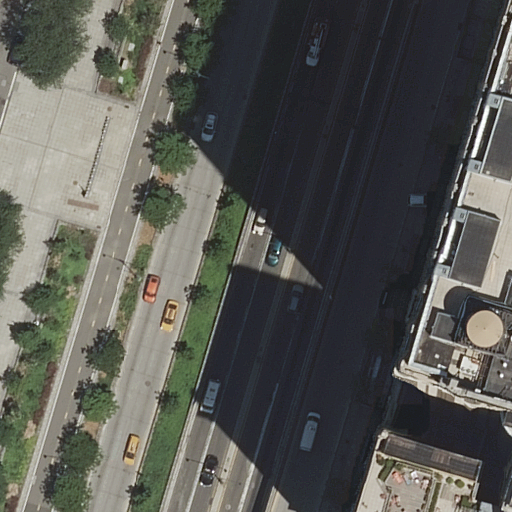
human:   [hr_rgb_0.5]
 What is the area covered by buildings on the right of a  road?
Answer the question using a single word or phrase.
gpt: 308m2

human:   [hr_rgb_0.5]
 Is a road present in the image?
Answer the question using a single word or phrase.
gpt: yes

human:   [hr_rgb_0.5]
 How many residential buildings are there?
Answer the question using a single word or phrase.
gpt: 1

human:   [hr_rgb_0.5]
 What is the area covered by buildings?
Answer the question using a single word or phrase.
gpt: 308m2

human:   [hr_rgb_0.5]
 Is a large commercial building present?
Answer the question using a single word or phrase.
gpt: no

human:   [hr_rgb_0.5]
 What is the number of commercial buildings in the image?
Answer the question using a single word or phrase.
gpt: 0

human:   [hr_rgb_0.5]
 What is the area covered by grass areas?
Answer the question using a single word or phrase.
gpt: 155m2

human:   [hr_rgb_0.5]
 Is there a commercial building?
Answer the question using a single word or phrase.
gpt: no

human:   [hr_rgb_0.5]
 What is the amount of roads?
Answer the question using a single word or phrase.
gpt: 8

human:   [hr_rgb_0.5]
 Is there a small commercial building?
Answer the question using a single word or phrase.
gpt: no

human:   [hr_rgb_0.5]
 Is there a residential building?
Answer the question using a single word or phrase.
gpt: yes

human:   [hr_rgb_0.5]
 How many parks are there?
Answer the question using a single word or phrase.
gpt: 1

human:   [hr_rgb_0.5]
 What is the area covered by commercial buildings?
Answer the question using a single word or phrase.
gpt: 0m2

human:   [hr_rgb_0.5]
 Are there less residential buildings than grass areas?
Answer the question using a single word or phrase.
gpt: no

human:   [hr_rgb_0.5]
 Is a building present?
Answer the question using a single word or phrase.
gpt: yes

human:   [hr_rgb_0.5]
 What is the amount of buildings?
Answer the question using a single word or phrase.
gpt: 2

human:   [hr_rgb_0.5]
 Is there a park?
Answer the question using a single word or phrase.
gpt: yes

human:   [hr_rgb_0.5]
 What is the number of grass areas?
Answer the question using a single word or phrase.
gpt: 1

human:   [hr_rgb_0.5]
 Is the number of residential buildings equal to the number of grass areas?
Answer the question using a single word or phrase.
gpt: yes

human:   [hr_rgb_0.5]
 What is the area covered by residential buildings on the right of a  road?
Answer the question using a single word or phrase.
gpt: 306m2

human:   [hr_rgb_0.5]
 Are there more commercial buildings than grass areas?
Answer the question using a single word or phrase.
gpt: no

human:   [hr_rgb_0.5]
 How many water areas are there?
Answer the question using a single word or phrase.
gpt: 0

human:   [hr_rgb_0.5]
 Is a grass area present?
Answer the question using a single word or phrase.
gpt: yes

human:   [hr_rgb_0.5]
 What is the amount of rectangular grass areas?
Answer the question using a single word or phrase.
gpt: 1

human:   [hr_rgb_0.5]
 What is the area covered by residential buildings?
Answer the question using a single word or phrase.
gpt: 306m2

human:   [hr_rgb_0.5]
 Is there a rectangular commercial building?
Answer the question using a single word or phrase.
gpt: no

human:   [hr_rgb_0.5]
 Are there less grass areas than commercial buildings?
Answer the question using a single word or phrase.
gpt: no

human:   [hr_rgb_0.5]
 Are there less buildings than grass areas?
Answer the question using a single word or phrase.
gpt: no

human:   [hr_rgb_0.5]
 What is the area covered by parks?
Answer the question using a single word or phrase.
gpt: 1084m2

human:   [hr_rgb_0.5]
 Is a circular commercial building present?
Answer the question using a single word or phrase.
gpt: no

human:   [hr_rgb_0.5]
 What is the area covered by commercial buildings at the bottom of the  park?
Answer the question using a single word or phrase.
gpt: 0m2

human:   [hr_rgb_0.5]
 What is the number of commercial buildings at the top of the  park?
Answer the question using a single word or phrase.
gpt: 0

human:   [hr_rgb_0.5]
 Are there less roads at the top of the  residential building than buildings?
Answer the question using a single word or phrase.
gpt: no

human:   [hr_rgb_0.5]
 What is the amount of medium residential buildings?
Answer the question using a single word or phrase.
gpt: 1

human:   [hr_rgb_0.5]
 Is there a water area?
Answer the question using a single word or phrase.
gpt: no

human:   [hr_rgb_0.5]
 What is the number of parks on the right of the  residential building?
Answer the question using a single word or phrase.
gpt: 0

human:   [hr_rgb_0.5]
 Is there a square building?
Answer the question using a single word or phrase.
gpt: no

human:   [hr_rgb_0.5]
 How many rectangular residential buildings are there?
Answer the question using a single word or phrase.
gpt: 1

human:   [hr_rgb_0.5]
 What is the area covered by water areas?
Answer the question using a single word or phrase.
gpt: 0m2

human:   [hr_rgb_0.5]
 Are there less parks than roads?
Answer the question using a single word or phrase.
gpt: yes

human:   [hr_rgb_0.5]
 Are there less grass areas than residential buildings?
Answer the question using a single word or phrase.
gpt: no

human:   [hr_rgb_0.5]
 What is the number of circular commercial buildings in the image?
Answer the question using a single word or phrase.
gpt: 0

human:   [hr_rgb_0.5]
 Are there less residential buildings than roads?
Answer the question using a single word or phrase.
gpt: yes

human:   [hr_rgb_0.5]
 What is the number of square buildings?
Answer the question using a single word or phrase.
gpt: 0

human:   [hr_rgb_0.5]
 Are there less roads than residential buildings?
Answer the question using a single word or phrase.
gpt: no

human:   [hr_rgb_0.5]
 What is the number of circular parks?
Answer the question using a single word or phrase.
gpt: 0

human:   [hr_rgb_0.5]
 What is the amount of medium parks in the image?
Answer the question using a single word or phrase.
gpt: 0

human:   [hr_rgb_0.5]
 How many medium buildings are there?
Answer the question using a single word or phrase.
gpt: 1

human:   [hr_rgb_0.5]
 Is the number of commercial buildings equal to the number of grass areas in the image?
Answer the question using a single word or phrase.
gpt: no

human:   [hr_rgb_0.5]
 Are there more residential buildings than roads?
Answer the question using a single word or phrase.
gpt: no

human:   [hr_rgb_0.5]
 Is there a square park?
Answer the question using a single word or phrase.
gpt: no

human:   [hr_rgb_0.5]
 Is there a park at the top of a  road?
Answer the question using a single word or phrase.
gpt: no

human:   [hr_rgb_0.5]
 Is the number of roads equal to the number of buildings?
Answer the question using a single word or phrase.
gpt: no

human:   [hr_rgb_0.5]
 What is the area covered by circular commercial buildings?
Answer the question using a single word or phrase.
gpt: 0m2

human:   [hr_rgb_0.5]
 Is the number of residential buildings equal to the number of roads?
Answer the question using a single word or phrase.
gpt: no

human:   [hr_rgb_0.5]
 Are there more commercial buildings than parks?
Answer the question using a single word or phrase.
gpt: no

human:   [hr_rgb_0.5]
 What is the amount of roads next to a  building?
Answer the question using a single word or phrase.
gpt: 8

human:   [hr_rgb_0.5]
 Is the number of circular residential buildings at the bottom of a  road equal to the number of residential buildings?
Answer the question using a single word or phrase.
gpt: no

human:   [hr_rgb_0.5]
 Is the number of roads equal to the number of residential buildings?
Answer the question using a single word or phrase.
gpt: no

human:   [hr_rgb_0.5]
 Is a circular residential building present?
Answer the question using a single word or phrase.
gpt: no

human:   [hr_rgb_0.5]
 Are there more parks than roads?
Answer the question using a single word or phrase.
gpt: no

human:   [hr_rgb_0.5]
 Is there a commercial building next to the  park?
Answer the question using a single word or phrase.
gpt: no

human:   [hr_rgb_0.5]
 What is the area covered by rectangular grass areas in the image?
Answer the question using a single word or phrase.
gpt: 155m2

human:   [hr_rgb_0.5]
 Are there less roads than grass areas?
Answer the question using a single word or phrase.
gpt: no